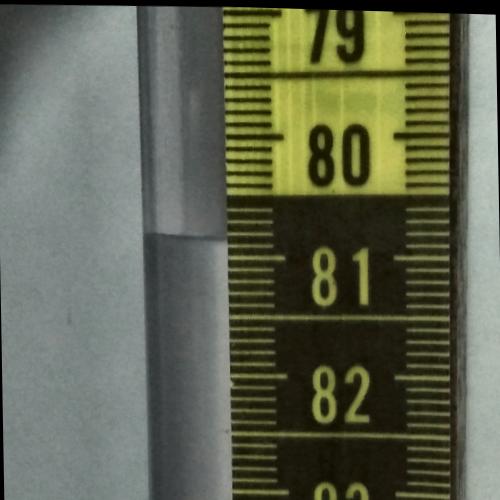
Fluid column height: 80.9 cm